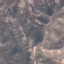
Land use / land cover class: HerbaceousVegetation